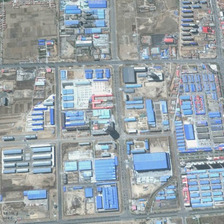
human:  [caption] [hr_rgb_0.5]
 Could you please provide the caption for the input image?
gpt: many buildings are in an industrial area .

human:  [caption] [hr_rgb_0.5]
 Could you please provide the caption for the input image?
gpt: many buildings are in an industrial area .

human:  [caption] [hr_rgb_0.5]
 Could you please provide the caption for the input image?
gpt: many buildings are in an industrial area .

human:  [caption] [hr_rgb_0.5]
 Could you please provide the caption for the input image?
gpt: many buildings are in an industrial area .

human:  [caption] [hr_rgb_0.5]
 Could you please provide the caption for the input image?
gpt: many buildings are in an industrial area .